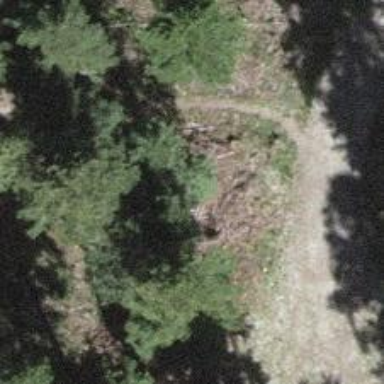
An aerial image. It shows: Unpaved path.